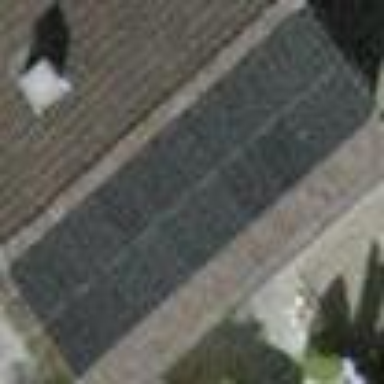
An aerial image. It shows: Solar photovoltaic panel generator producing electricity as small installation.